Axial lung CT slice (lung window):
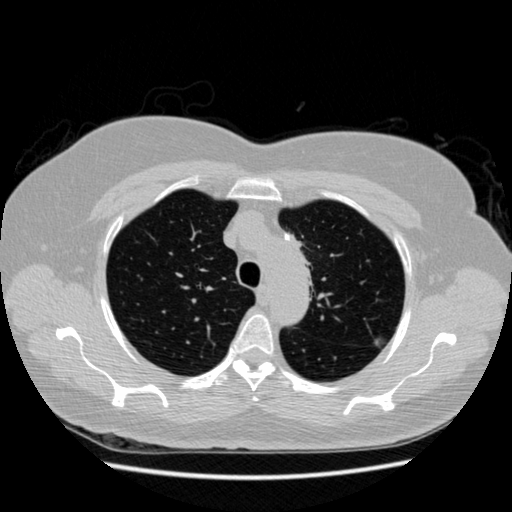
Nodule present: yes
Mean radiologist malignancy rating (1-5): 3.75